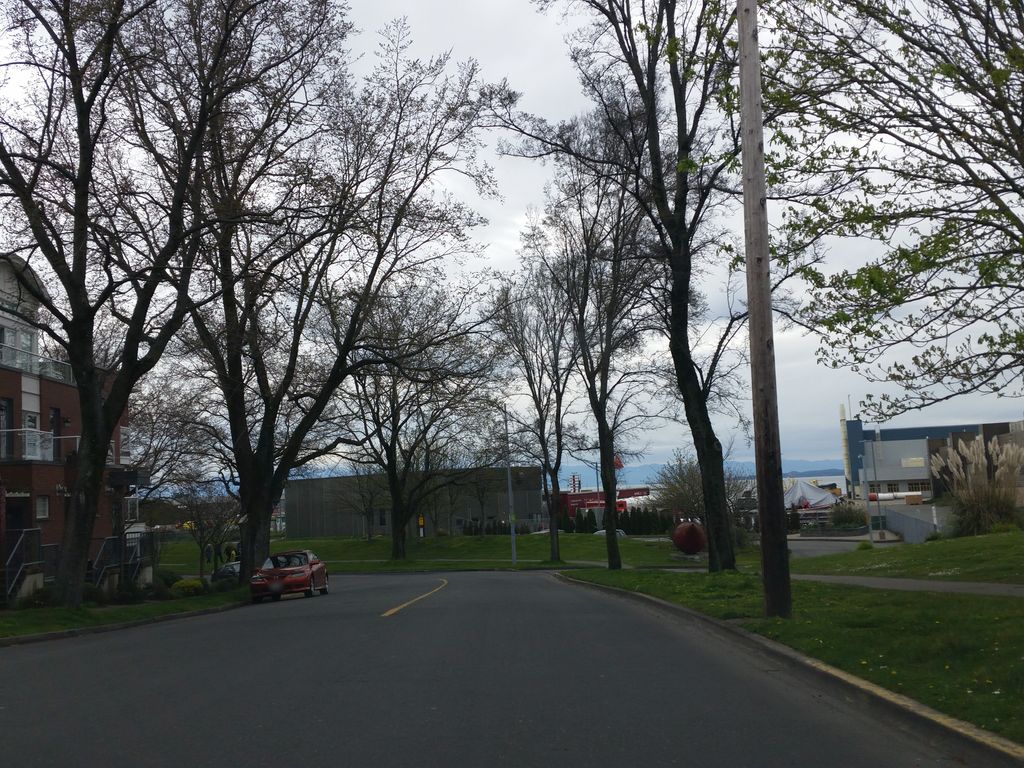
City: victoria